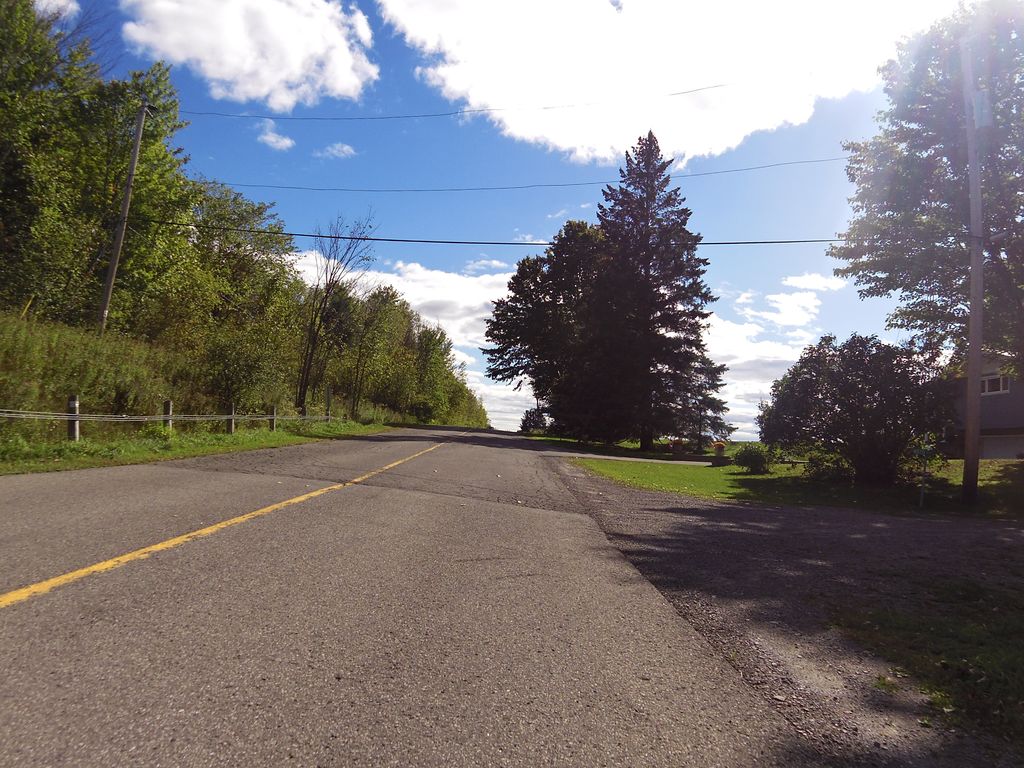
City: ottawa-gatineau